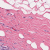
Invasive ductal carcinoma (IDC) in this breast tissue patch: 0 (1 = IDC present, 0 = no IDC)